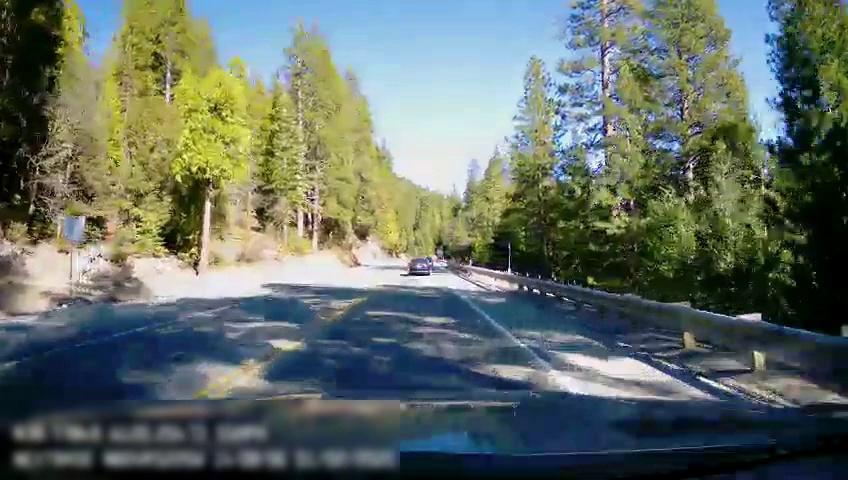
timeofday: Day
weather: Sunny
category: Drivable Space
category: Vehicles | Car
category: Lanes | Opposite Lane
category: Lanes | Current Lane
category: Lanes | Opposite Lane
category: Lanes | Current Lane